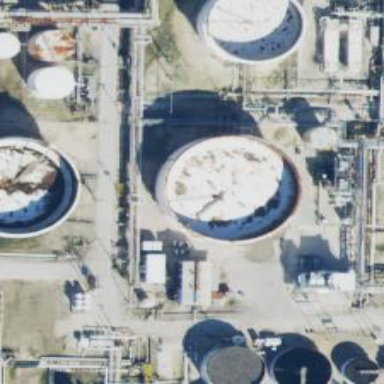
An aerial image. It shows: Storage tank building.